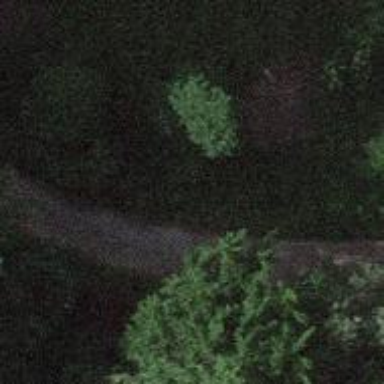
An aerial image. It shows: Gravel track road.